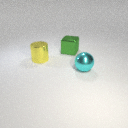
large yellow metal cylinder in front of large green metal cube